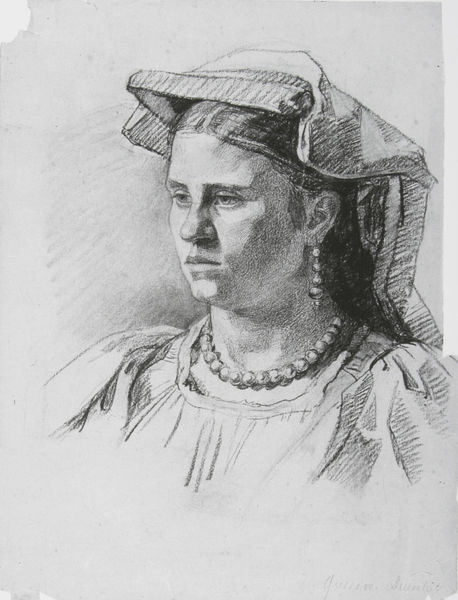
Titel: Bildnis einer Frau mit Haube
Künstler: Clara von Rappard
Standort: Spiez
Institution: Gesellschaft Clara von Rappard
Schlagwörter: dunkel, kopf, schatten, weiß, mädchen, ausschnitt, frau, frisur, grau, haar, hell, hintergrund, hut, kleid, licht, mund, nase, ohr, ohrring, profil, schmuck, schwarz, skizze, zeichnung, blick, dame, schleier, tuch, haube, hochformat, jung, augen, bluse, falten, gesicht, kragen, ärmel, bildnis, hals, portrait, porträt, norden, gewand, haare, realismus, sitzend, stoff, ohrringe, hübsch, kinn, kontrast, mittelscheitel, perlen, scheitel, schultern, schön, traurig, helldunkel, adelige, kopfbedeckung, wangen, papier, studie, kette, grafik, schattierung, linien, ausdruck, rand, braut, weiblich, kopftuch, ernst, brauen, büste, faltenwurf, junge frau, nachdenklich, dreiviertelprofil, perlenkette, halskette, raffung, unten, amme, kohle, schraffur, radierung, stich, lithografie, dreiviertel, schwarzweiß, selbstbildnis, schraffiert, bleistift, kugeln, bleistiftzeichnung, tracht, scheite, perlenschnur, putz, wangenknochen, halbprofil, anhänger, mittelalter, hochzeit, gesichtszüge, frauenporträt, kupferstich, ernsthaft, ohrgehänge, perlenohrring, handzeichnung, kantig, altertum, ohrhänger, weuß, volkstracht, bürgerin, perlohrring, nach links, porträtskizze, porträtstudie, schmmuck, trauriger blick, zeichnung frau, orhgehänge